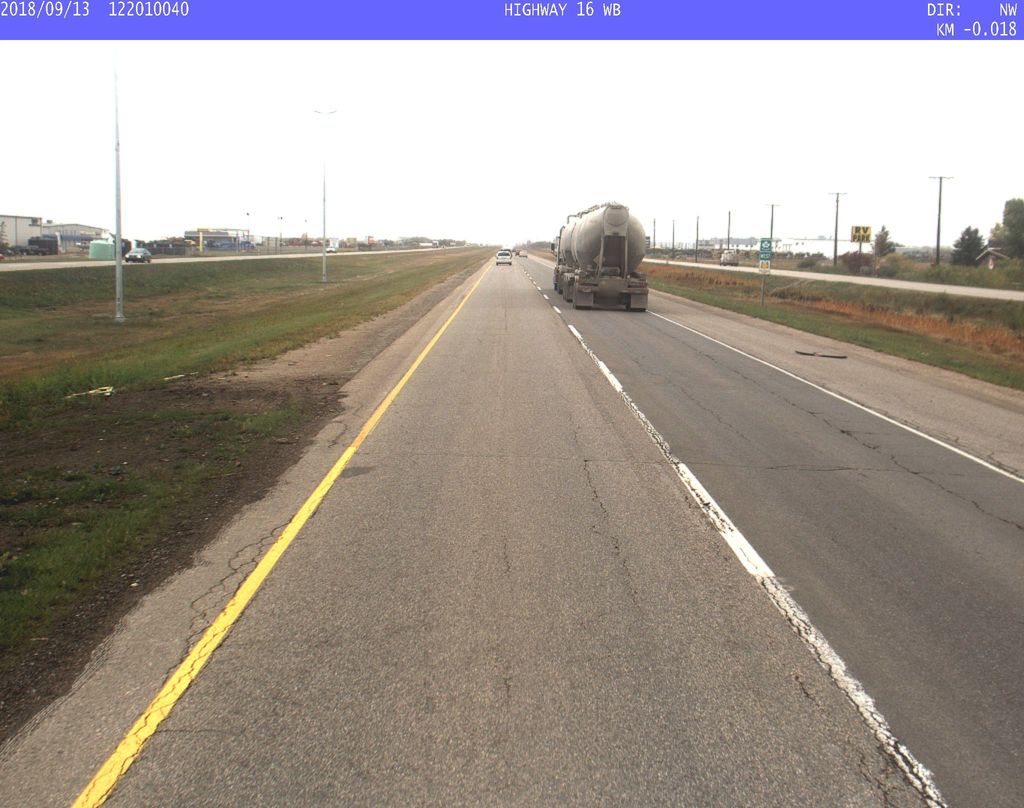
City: saskatoon